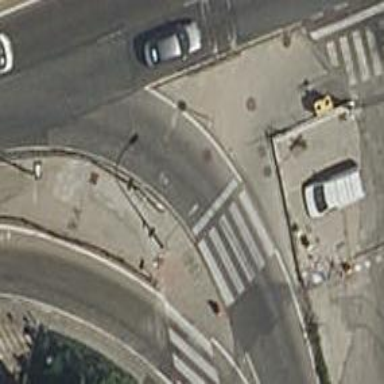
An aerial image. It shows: Uncontrolled crossing on the road.